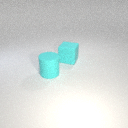
large cyan rubber cube to the right of large cyan rubber cylinder